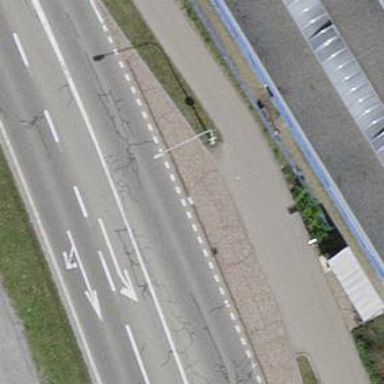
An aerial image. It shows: Platform for public transport is situated by the road.